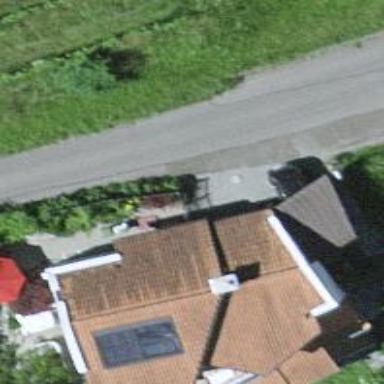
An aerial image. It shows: Simple and straightforward house.